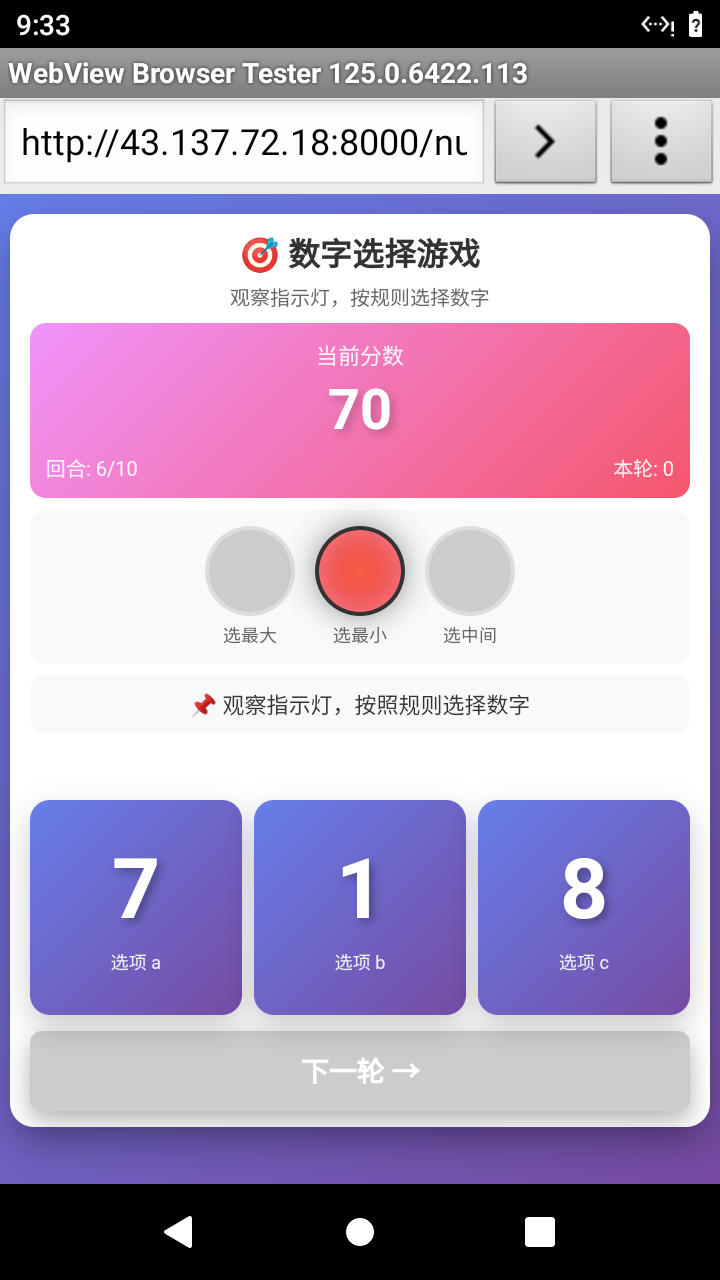

Select the correct number based on the traffic light color.
Answer: 1